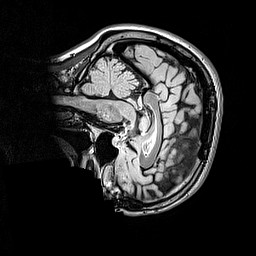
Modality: FLAIR
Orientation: sagittal
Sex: female
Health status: ill
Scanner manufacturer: siemens
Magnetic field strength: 3 T
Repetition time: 5 s
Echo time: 0.388 s